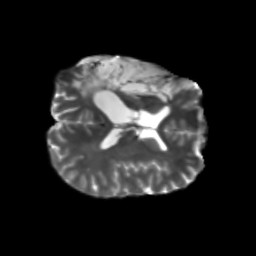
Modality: T2w
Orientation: axial
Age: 27
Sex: female
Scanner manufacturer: siemens
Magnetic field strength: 3 T
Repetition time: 5.47 s
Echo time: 0.0854 s